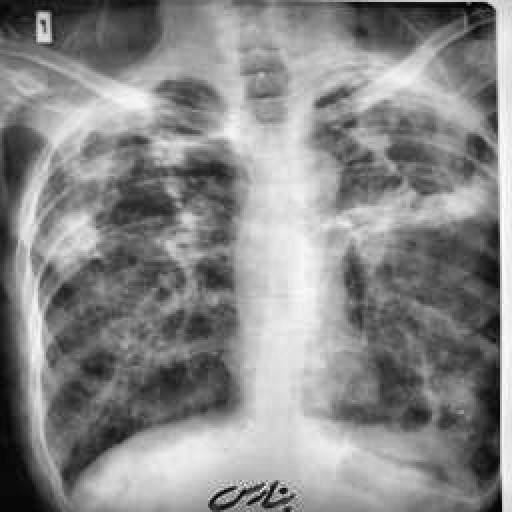
Finding: TUBERCULOSIS